Field crop: maize
Growth stage: 2
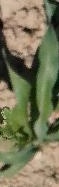
Species: maize